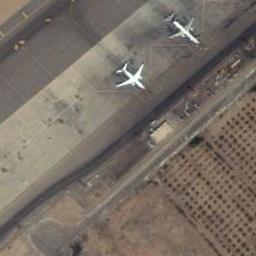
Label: airplane